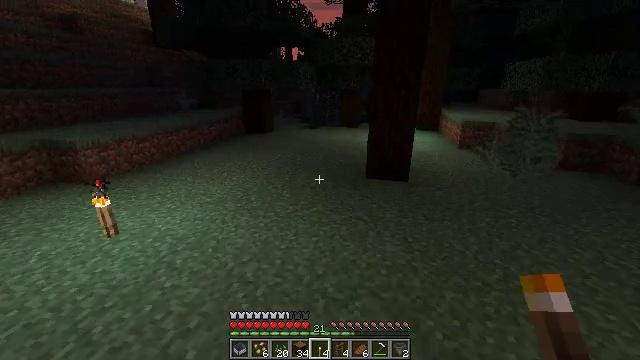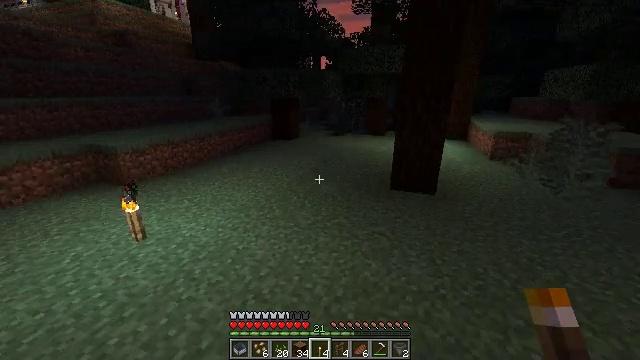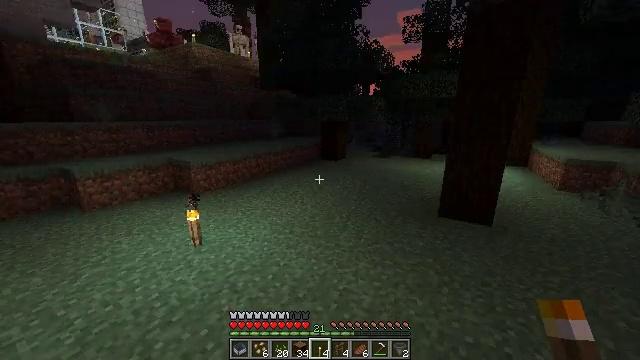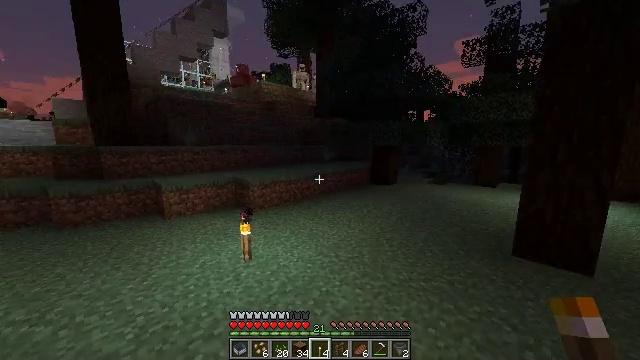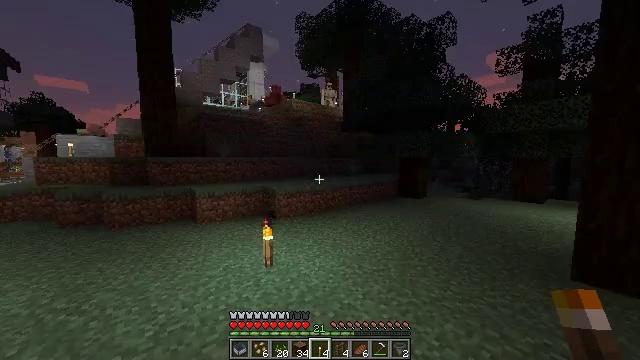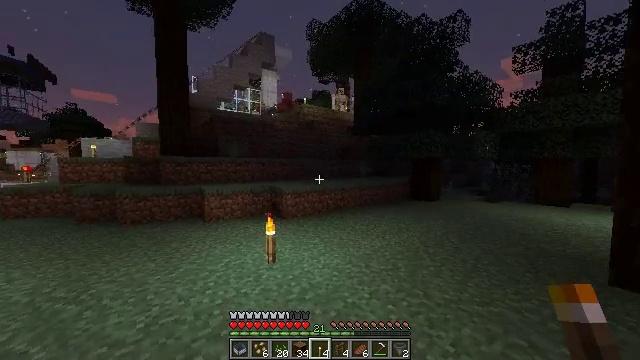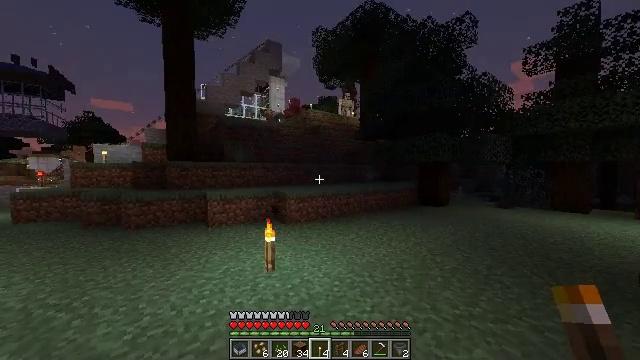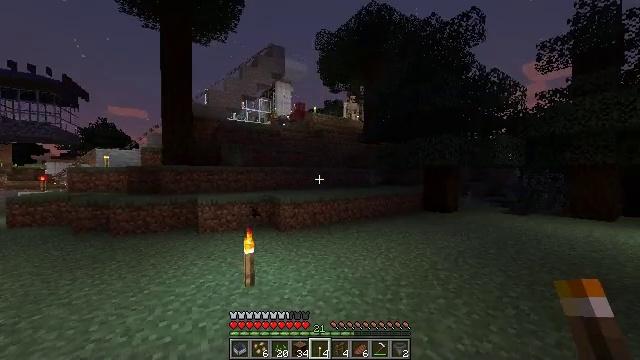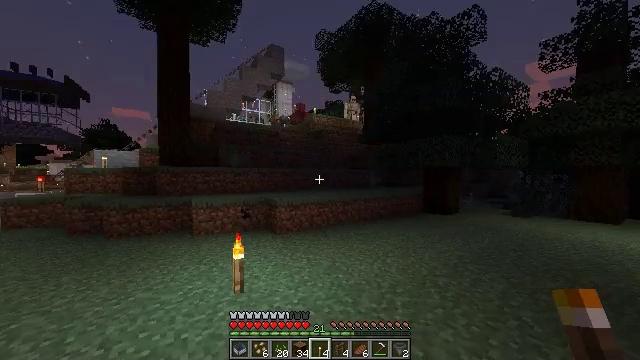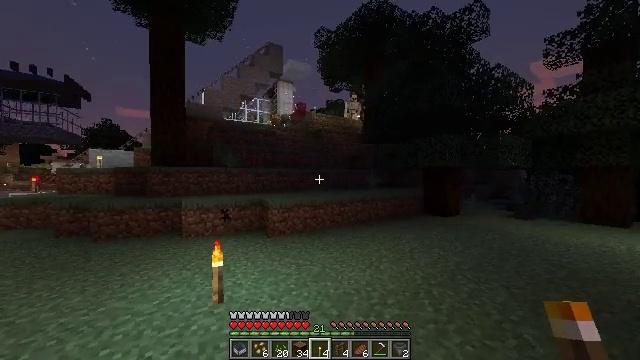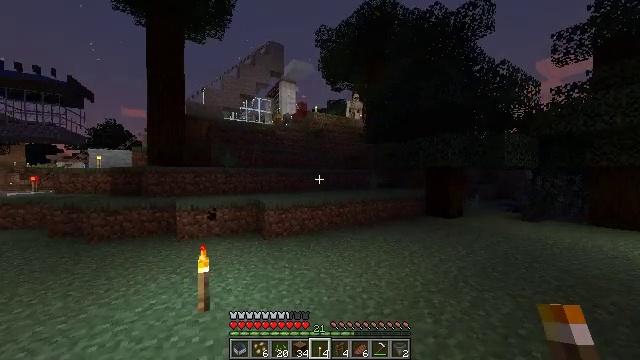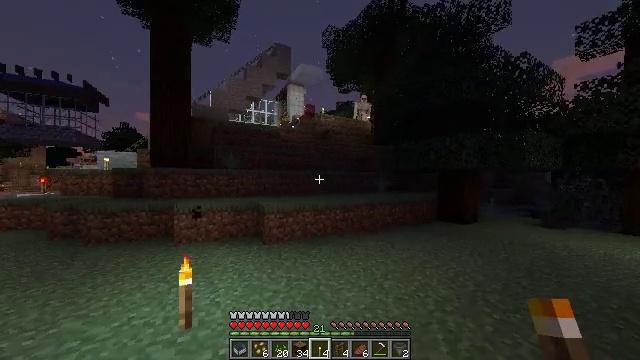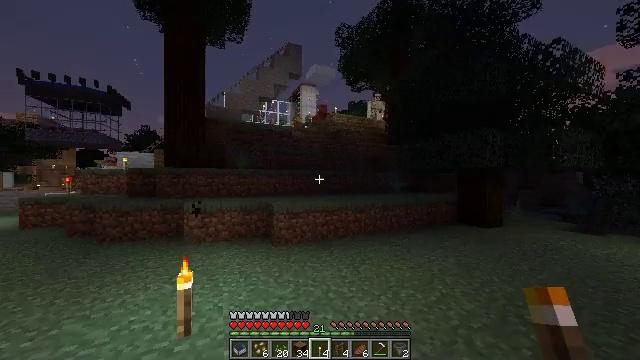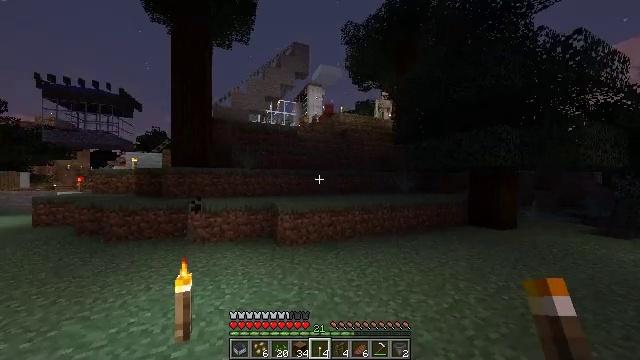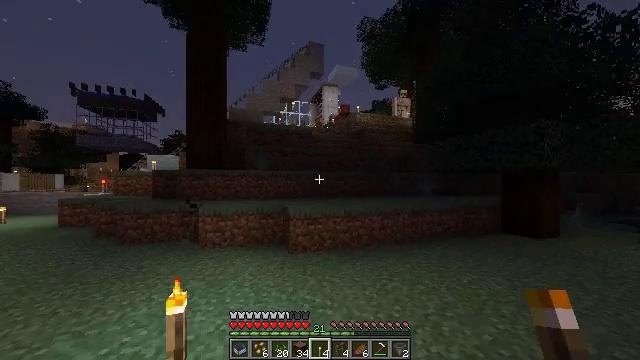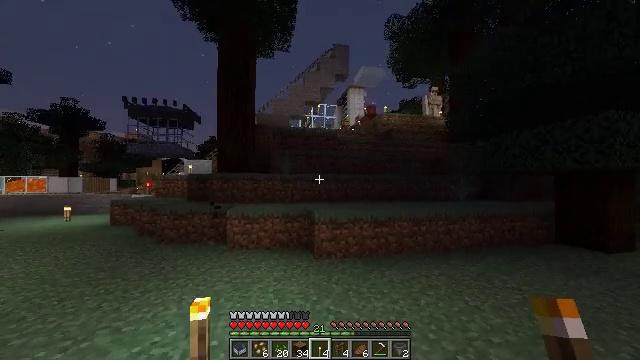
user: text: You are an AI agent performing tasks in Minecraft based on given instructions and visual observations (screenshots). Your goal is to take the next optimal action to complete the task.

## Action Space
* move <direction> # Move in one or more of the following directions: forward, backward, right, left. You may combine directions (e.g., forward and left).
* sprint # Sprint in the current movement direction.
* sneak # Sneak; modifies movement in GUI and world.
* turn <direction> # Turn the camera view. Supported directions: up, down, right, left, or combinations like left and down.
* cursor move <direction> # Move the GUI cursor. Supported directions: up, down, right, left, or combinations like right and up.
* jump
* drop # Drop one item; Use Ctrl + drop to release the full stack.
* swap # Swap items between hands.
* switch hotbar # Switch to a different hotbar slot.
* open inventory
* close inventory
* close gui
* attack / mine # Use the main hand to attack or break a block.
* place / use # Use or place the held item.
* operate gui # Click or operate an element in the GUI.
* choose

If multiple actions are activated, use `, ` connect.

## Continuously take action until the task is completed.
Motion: motion action
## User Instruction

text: Collect beetroots from the field.
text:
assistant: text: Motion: move forward, sprint, turn left and up
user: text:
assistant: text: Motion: move forward, sprint, turn left and up
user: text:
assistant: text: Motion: move forward and move right, turn left and up
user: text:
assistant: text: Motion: move forward and move right, turn left and up
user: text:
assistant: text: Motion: move forward and move right, turn left and up
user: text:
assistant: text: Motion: move forward and move right, turn left and up
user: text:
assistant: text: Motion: move forward and move right, sprint, turn left and up
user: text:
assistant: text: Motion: move forward and move right, sprint
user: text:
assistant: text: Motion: move forward and move right, sprint
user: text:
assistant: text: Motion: move forward, sprint
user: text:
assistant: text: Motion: move forward, turn left
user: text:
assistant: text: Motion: move forward, turn left
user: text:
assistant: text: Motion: move forward, turn left
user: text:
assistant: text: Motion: move forward, turn left
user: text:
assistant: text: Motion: move forward, sprint, turn left
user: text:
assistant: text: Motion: move forward, sprint
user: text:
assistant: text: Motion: move forward, sprint
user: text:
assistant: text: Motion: move forward, sprint
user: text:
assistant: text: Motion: move forward
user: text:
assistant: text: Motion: move forward
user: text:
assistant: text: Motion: move forward
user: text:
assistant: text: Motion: move forward
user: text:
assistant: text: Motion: move forward, turn right
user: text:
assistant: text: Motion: move forward, turn right and down
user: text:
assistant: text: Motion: move forward, turn right and down
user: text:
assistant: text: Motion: move forward, turn right
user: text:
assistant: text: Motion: move forward, jump
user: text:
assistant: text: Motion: move forward, jump
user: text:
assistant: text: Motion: move forward, jump
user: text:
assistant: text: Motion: move forward, jump